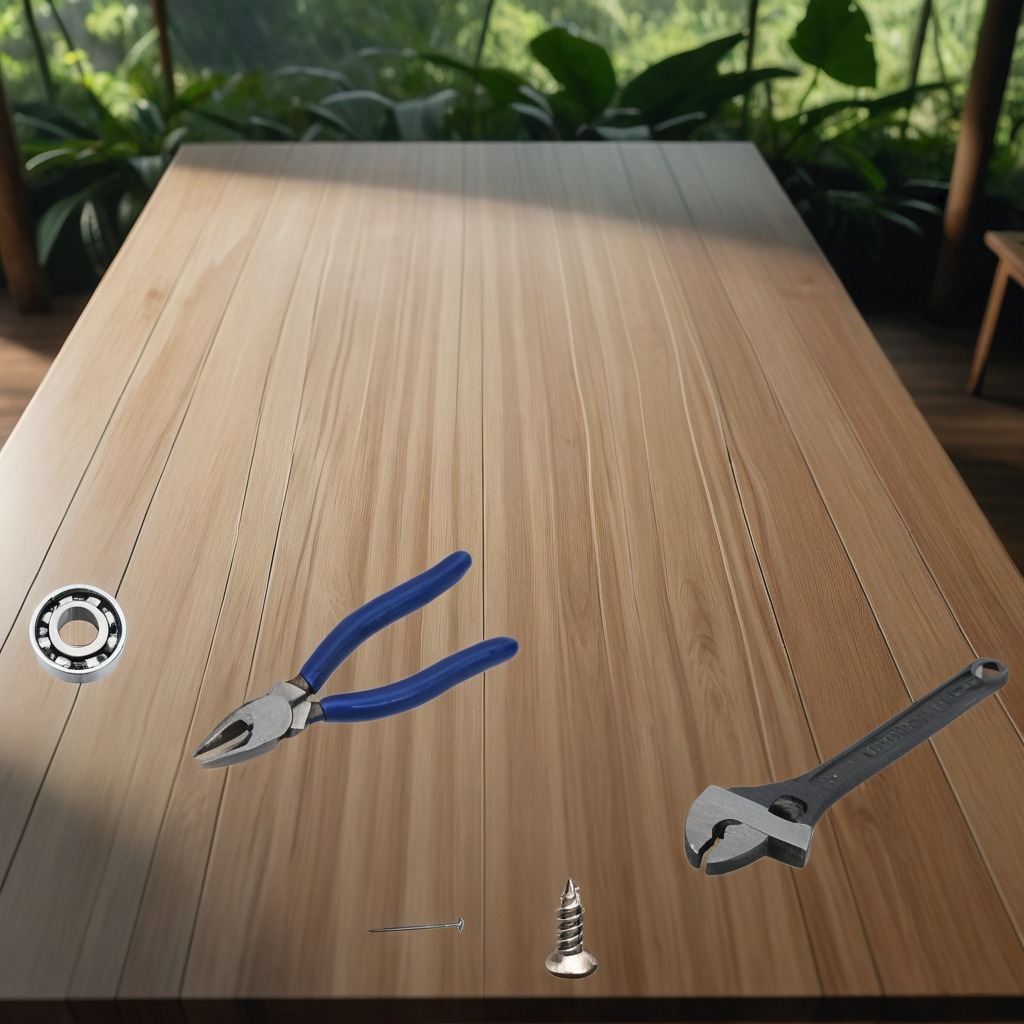
A ball bearing, a machine screw, an iron nail, pliers, and a wrench are lying on a wooden table inside a jungle field workshop tent.